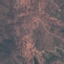
Land use / land cover: HerbaceousVegetation